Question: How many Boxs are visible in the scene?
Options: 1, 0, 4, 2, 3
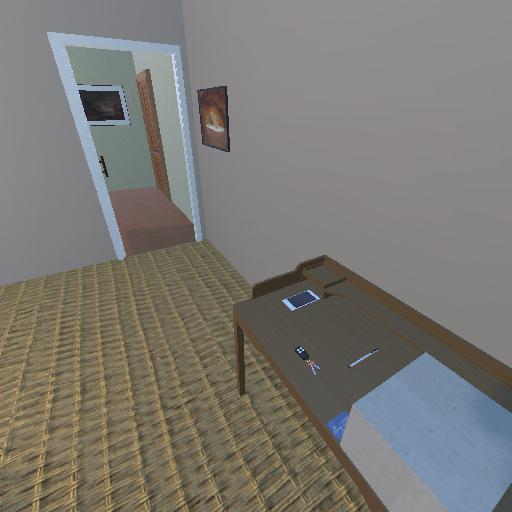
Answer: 1